Interaction volume radius: 10 \u00c5
Interaction volume height: 35 \u00c5
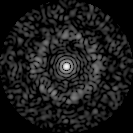
Disorder parameter: 0.8359